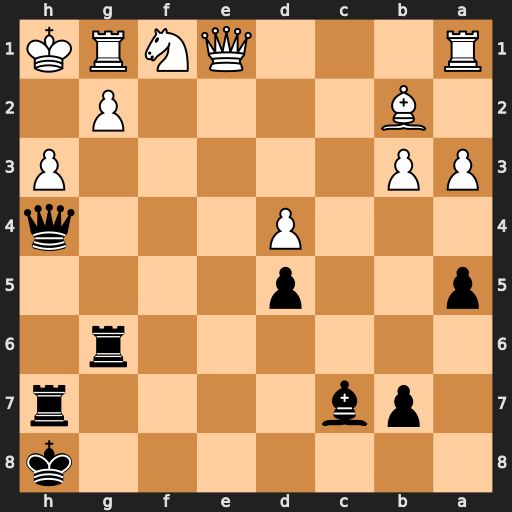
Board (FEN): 7k/1pb4r/6r1/p2p4/3P3q/PP5P/1B4P1/R3QNRK
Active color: b
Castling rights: -
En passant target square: -
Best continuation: Qxh3+ gxh3 Rxh3+ Nh2 Rxh2#